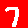
Digit: 7